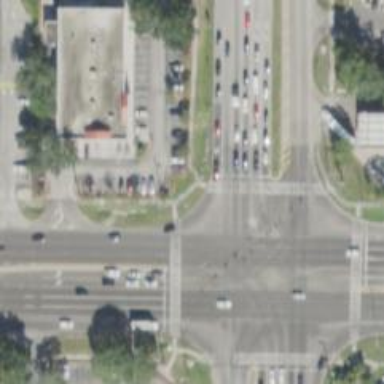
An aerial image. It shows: Zebra crossing on the road.